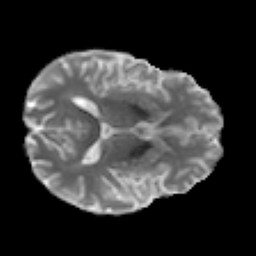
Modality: MD
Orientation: axial
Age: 39
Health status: ill
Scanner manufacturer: philips
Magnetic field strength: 3 T
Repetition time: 9 s
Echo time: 0.127 s